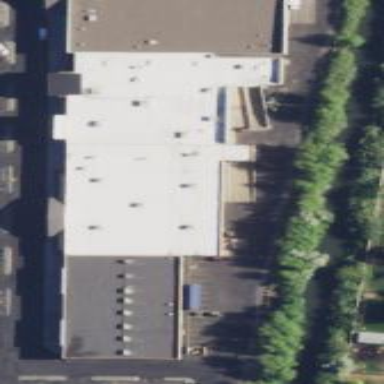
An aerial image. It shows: Building.